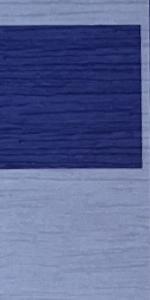
Label: Empty